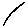
Label: line